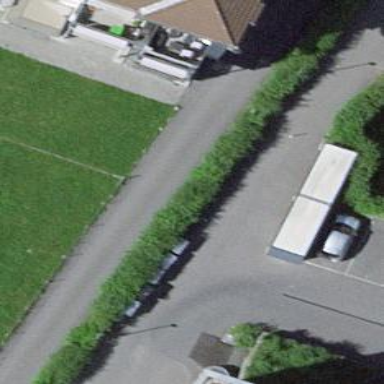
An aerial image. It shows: Hedge barrier.